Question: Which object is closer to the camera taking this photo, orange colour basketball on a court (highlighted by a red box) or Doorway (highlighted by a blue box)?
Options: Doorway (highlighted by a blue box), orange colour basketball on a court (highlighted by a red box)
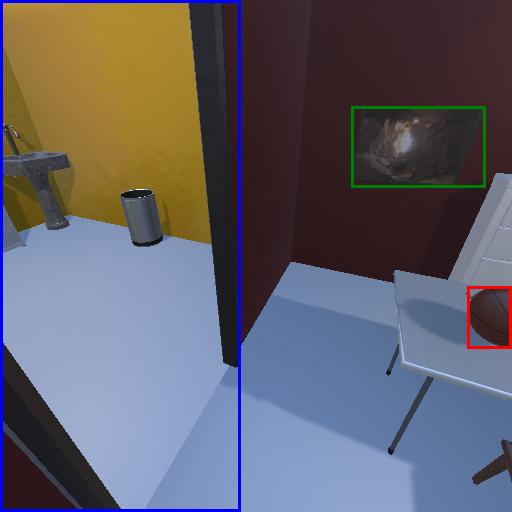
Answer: Doorway (highlighted by a blue box)